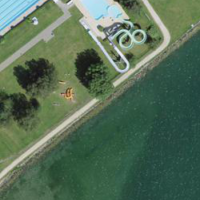
EUNIS habitat code: 14
Species observed at this site:
Plantago major